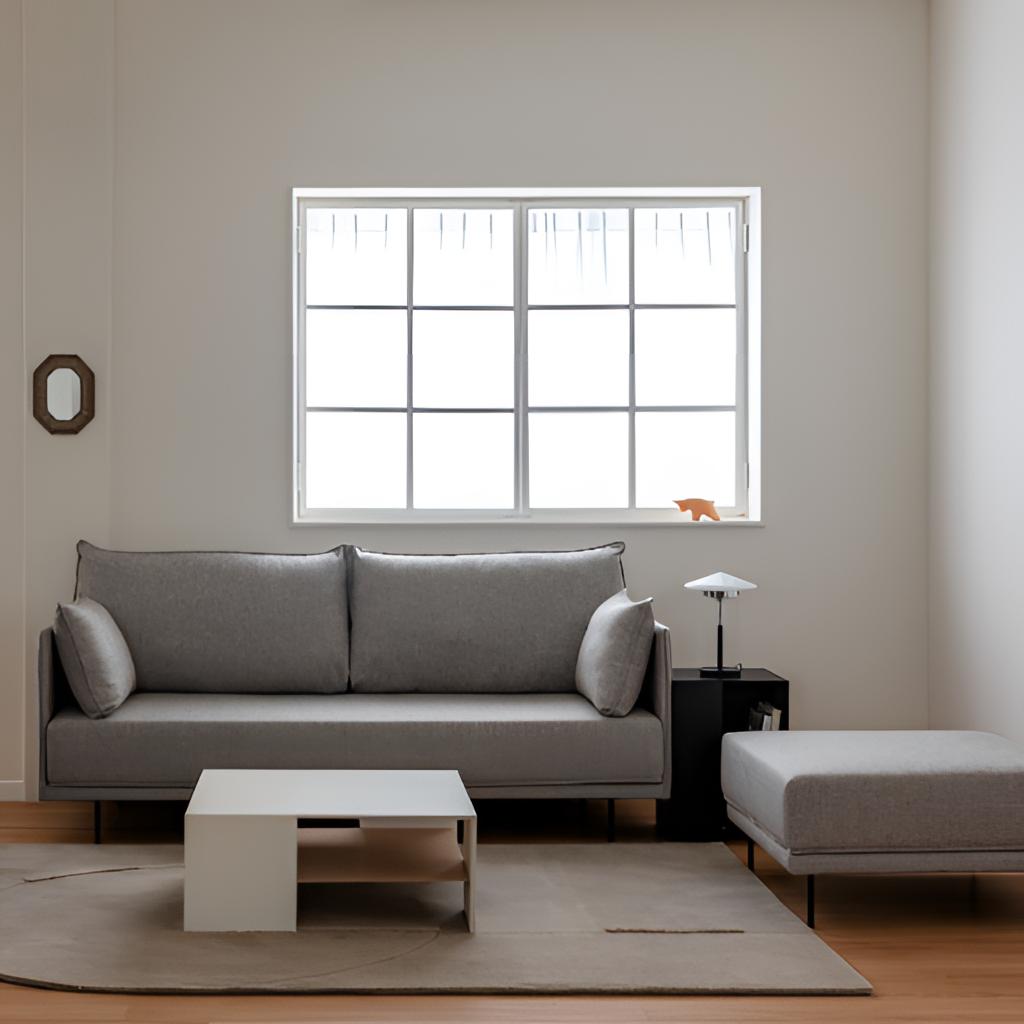
fabric sofa, living room, minimalist, paint wallpaper, with solid pattern, brown wood flooring, with plank pattern